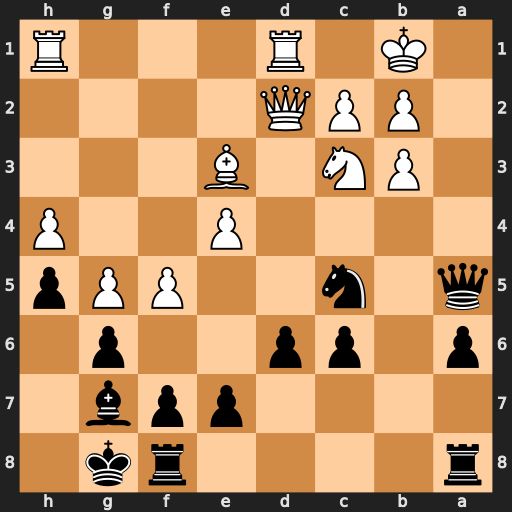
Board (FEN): r4rk1/4ppb1/p1pp2p1/q1n2PPp/4P2P/1PN1B3/1PPQ4/1K1R3R
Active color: b
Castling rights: -
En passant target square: -
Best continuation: Bxc3 Qxc3 Qxc3 bxc3 Nxe4